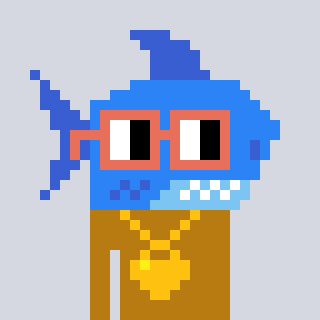
a pixel art character with square orange glasses, a shark-shaped head and a gold-colored body on a cool background